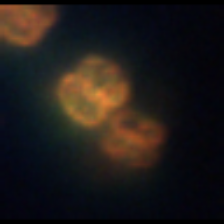
Taxon: Thalassiosira
Group: Diatoms